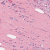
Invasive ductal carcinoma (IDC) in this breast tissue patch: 1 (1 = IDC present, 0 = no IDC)